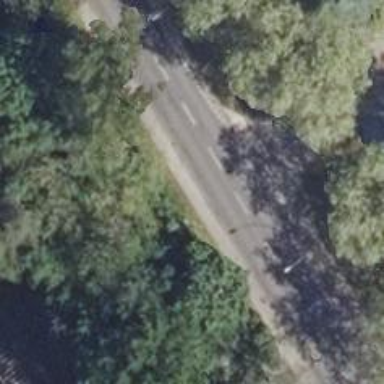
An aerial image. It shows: Tertiary road with asphalt surface and lane markings. Both sides of the road have sidewalks. There is parallel parking lane on the left side of the road.